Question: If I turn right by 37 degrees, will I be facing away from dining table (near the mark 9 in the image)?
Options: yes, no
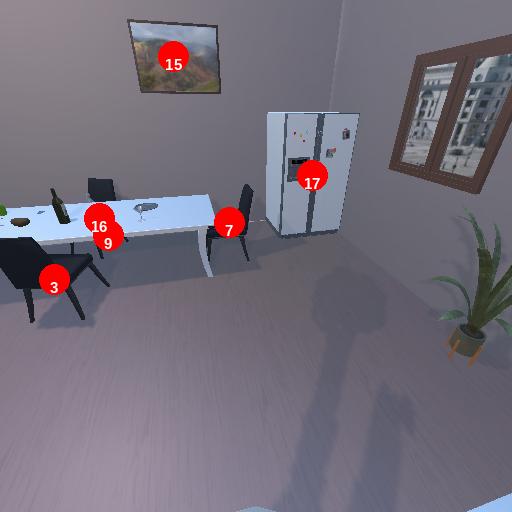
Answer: yes